Aerial crown-view tile of a tropical tree (Barro Colorado Island, Panama), acquired 20250616:
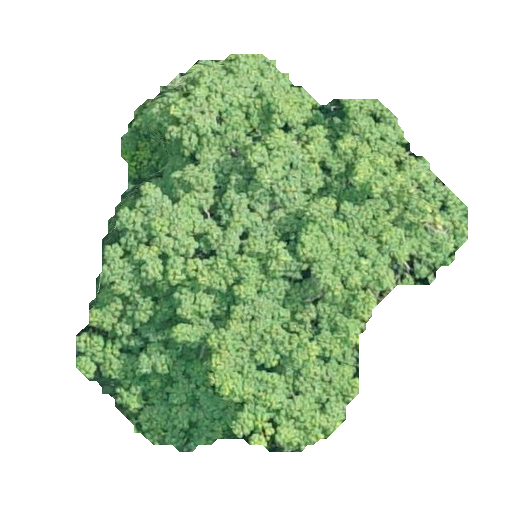
Species: Ceiba pentandra
GBIF accepted scientific name: Ceiba pentandra
Crown area: 151.014 m²